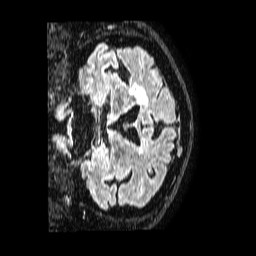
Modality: FLAIR
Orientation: coronal
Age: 64
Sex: male
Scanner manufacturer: philips
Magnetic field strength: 1.5 T
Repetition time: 4.8 s
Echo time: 0.3 s